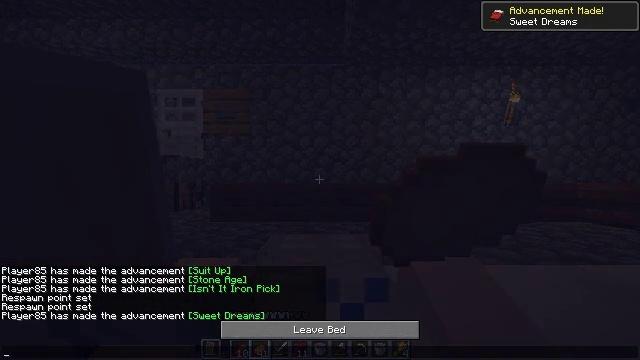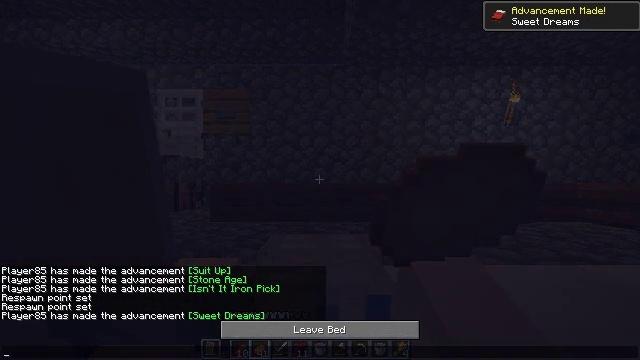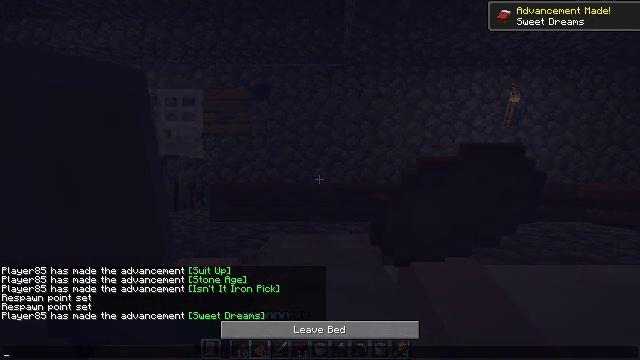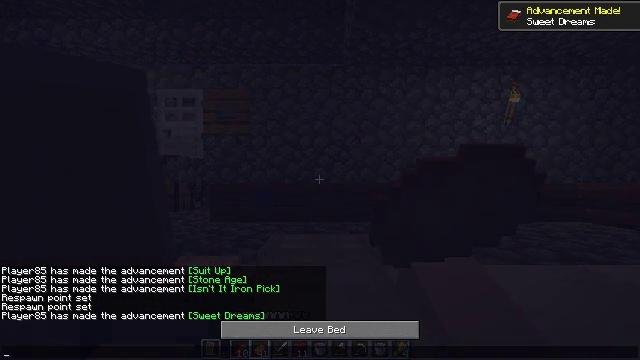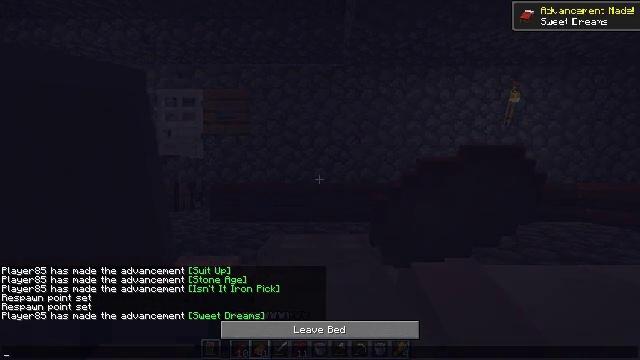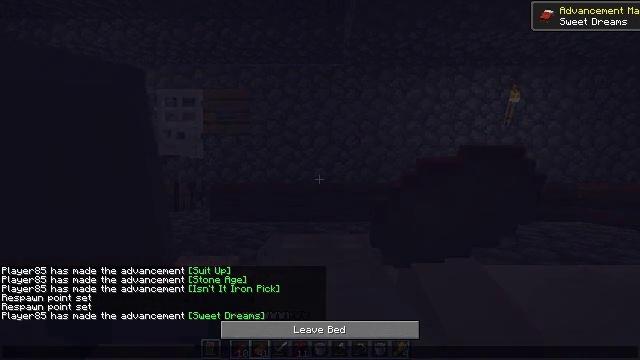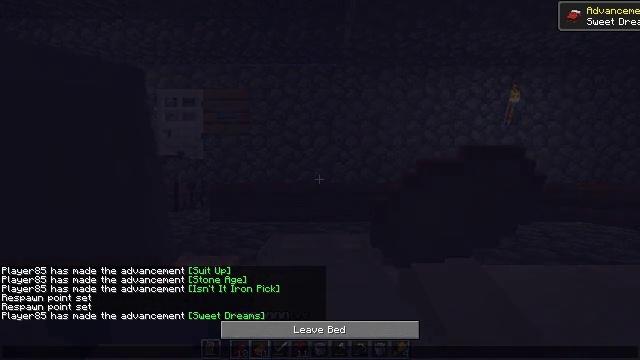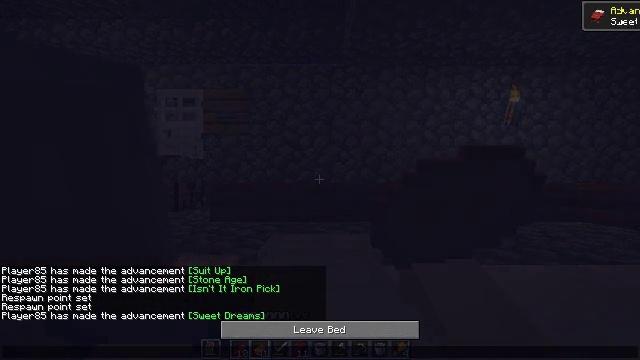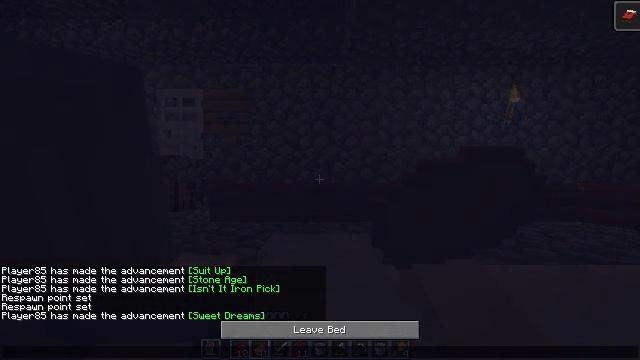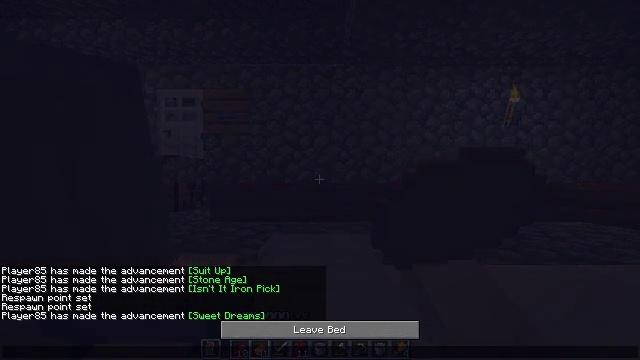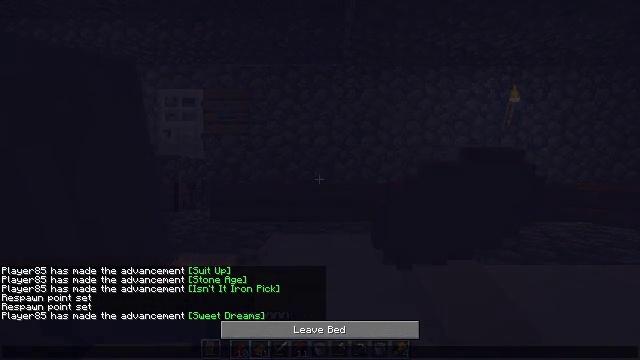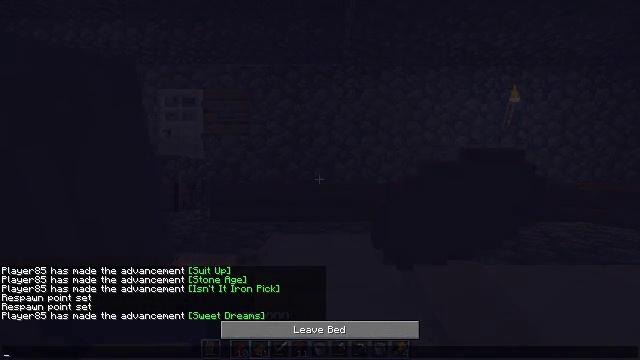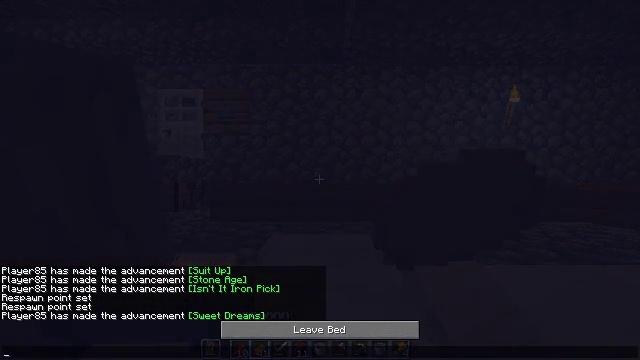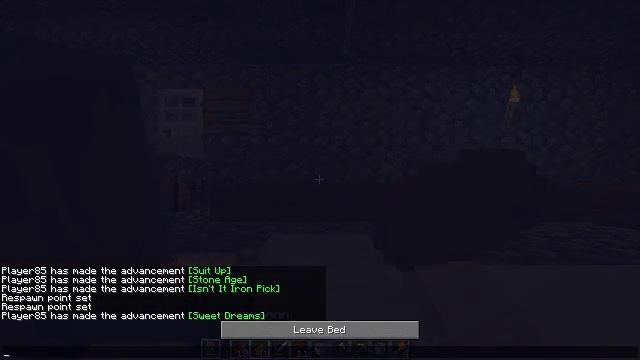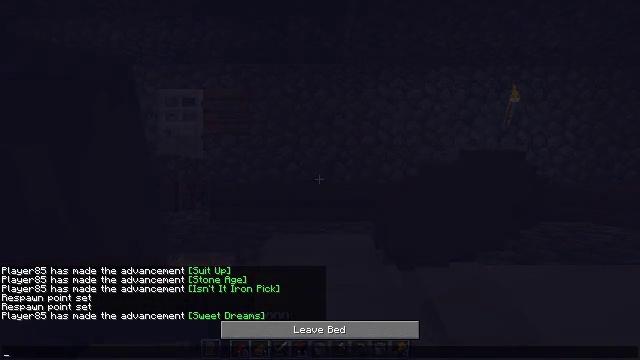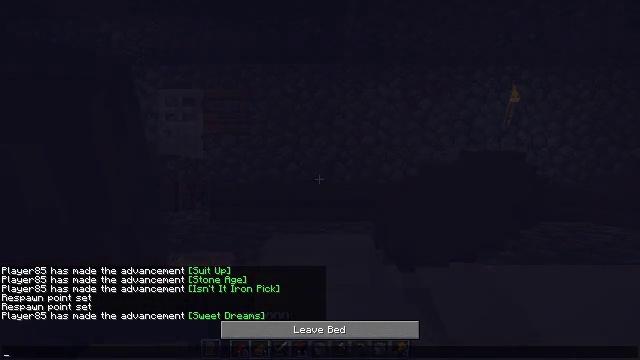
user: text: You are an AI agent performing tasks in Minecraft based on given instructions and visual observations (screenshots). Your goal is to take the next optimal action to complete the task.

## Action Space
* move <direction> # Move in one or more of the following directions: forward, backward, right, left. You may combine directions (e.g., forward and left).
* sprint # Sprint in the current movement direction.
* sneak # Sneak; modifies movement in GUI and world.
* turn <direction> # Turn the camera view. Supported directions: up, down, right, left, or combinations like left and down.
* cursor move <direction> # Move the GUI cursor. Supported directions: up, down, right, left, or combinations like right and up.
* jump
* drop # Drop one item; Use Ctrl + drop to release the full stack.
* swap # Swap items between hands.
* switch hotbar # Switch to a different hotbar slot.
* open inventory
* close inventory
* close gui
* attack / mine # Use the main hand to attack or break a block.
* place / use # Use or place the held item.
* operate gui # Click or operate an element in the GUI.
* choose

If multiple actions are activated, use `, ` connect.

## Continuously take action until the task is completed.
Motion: motion action
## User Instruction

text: Craft an emerald using the crafting table.
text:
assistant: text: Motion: no_op
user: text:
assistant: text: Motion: no_op
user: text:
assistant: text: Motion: no_op
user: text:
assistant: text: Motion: no_op
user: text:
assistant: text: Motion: no_op
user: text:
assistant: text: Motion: no_op
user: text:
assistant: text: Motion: no_op
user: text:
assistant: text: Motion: turn left and up
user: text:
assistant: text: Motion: turn left and up
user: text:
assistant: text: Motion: no_op
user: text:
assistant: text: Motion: no_op
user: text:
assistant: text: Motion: no_op
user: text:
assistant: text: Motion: turn down
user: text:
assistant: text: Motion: no_op
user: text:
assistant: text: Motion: no_op
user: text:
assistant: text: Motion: turn right and down
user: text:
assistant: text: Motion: no_op
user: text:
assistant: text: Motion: no_op
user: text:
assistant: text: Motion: no_op
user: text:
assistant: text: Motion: no_op
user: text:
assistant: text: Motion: no_op
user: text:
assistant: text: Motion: no_op
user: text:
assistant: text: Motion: no_op
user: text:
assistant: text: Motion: no_op
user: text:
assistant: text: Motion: no_op
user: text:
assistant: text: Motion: turn down
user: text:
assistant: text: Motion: turn right and down
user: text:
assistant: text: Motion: turn down
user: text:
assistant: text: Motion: turn left and down
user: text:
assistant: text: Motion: turn left and down